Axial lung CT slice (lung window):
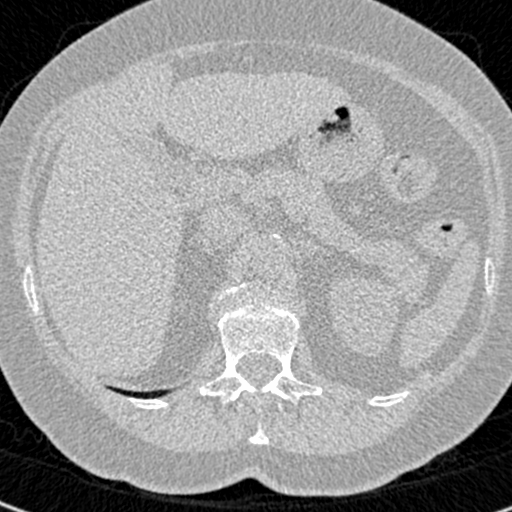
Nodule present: no